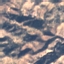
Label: HerbaceousVegetation